Interaction volume radius: 5 \u00c5
Interaction volume height: 25 \u00c5
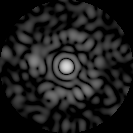
Disorder parameter: 0.8635